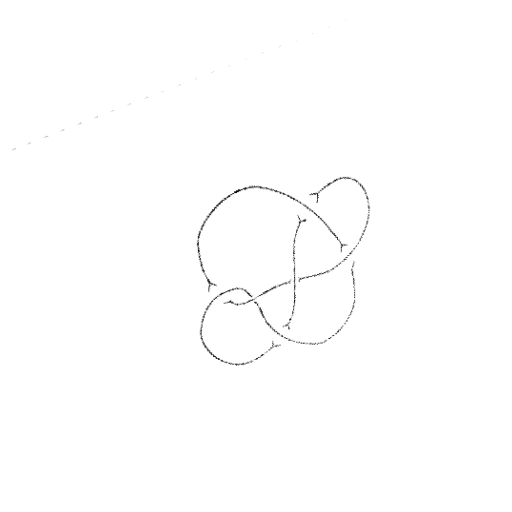
Crossing number: 6